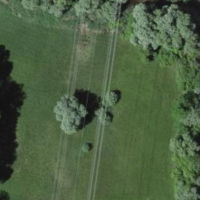
EUNIS habitat code: 21
Species observed at this site:
Symphyotrichum lanceolatum